Question: I'm working with Drupal 7 + WYSIWYG module + CKEditor + Field Collection.
My issue is, CKEditor is not rendering the media files which is included through media browser.
Steps to reproduce:
1. Create field collection field with unlimited occurrence.
2. Add some text and audio/video/document file using media browser with media teaser setting.
3. Now click "Add another item" button.
4. That's it now new field will be added, but the previous field will only have the text you entered, the media will be gone.
My tries:
I manually included a textarea with the value
'''
[[{"fid":"5","view_mode":"preview","fields":{},"type":"media","link_text":"video 1 test.mp4","attributes":{"class":"file media-element file-preview"}}]]
'''
and tried to replace with CKEditor in browser 'CKEDITOR.replace('edit-textarea');' but the result was,

Any idea what is going wrong here?
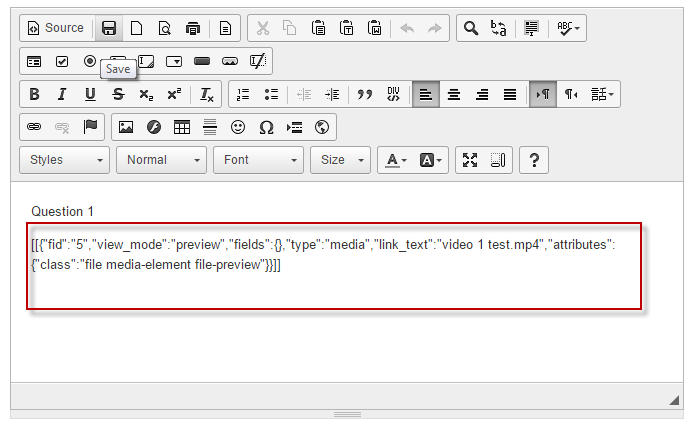
Answer: After a long research I found one solution from <URL>.
The patch they provided works for me.
<URL>
I will leave this question open, so that others can get some help from this.